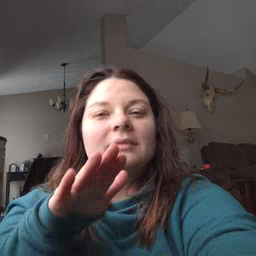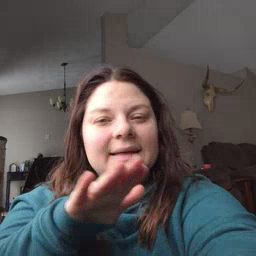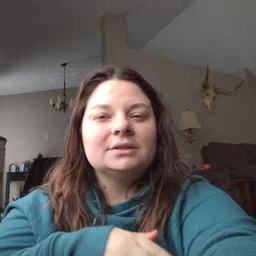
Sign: clean